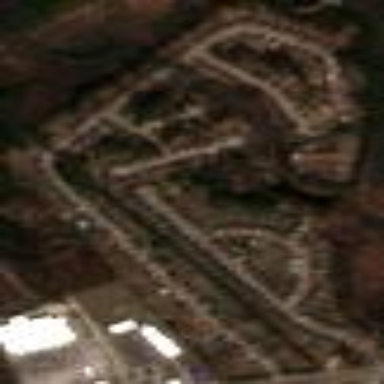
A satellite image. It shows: This residential area consists of single-family homes.